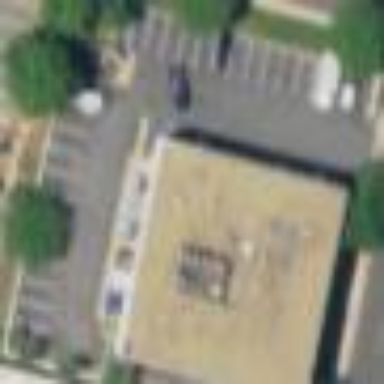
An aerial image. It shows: Parking area with surface.